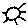
Label: sun